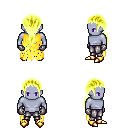
a pixel art fantasy rpg character, male body template, dark elf, purple skin, yellow tattered cape, metal pants, gold ponytail hairstyle, metal gloves, gold boots, four views (front, back, left, right), 2x2 character sprite sheet, small pixel art, hard edges, no anti-aliasing